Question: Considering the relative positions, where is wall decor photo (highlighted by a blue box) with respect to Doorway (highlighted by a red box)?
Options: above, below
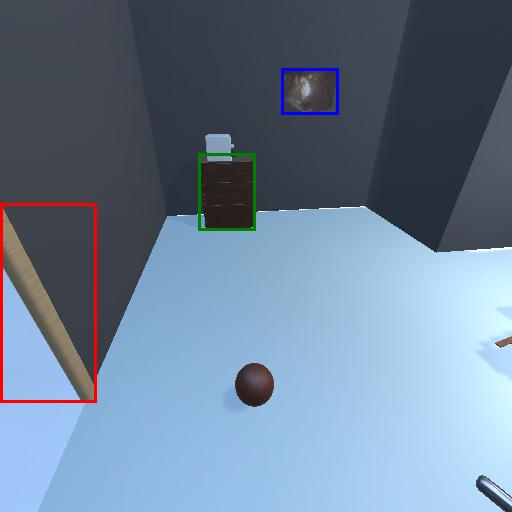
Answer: above